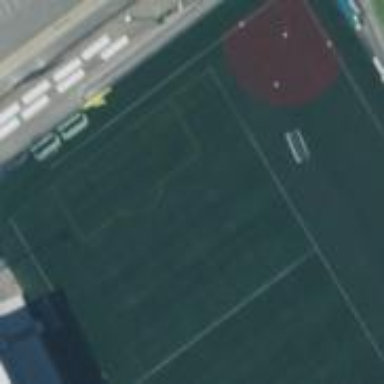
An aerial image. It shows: Soccer pitch with artificial turf designed for leisure and sports activities.